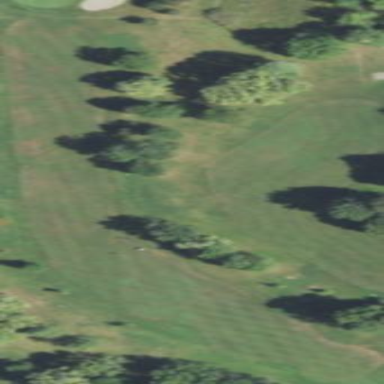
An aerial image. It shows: Golf fairway surrounded by grass.